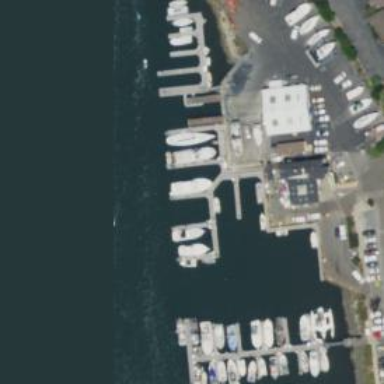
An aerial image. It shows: Pier with mooring facilities.